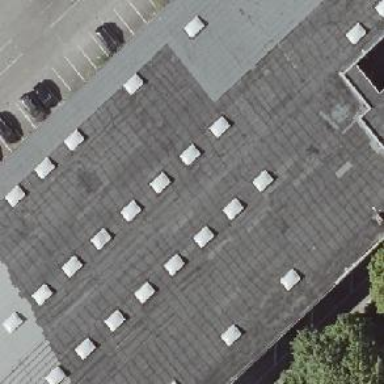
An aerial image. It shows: Commercial building.